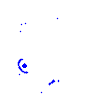
Particle: proton